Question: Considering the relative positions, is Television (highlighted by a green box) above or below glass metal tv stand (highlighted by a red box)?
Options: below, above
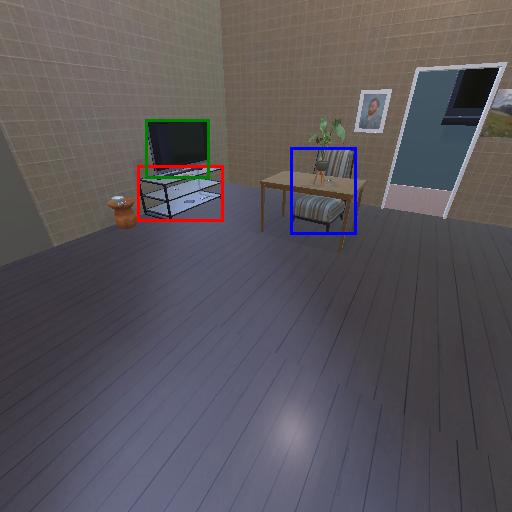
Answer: below